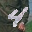
Label: 4